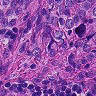
Metastatic tissue present: yes